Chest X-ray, PA view. Patient: 46 years old, sex F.
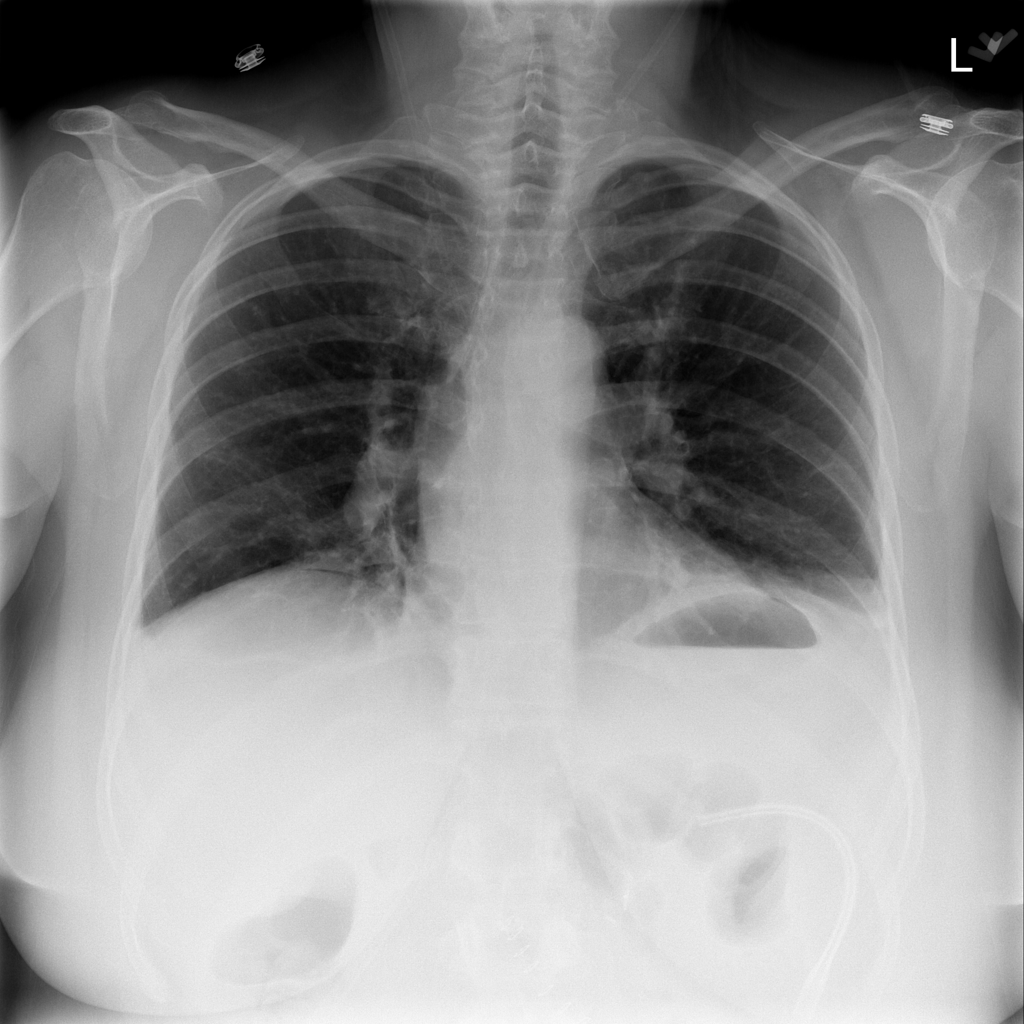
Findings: Effusion, Infiltration